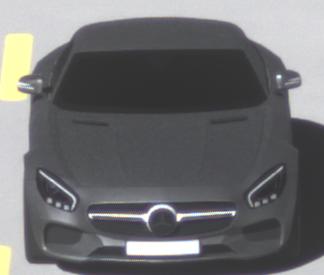
Make: Mercedes-Benz
Model: AMG GT Coupé
Detailed model: AMG GT (190) Coupé
Model produced from: 2014/10
Model produced until: 2017/01
Doors: 2
Color: gray
Road condition: dry road
Daytime: morning or afternoon
Contrast: high contrast